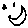
Label: moon